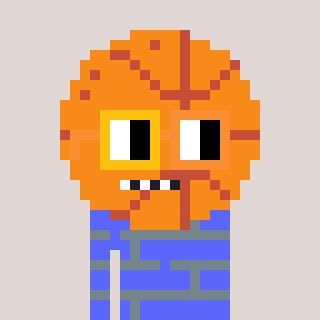
a pixel art character with square yellow and orange glasses, a basketball-shaped head and a purple-colored body on a warm background